Question: Count the number of objects in the diagram.
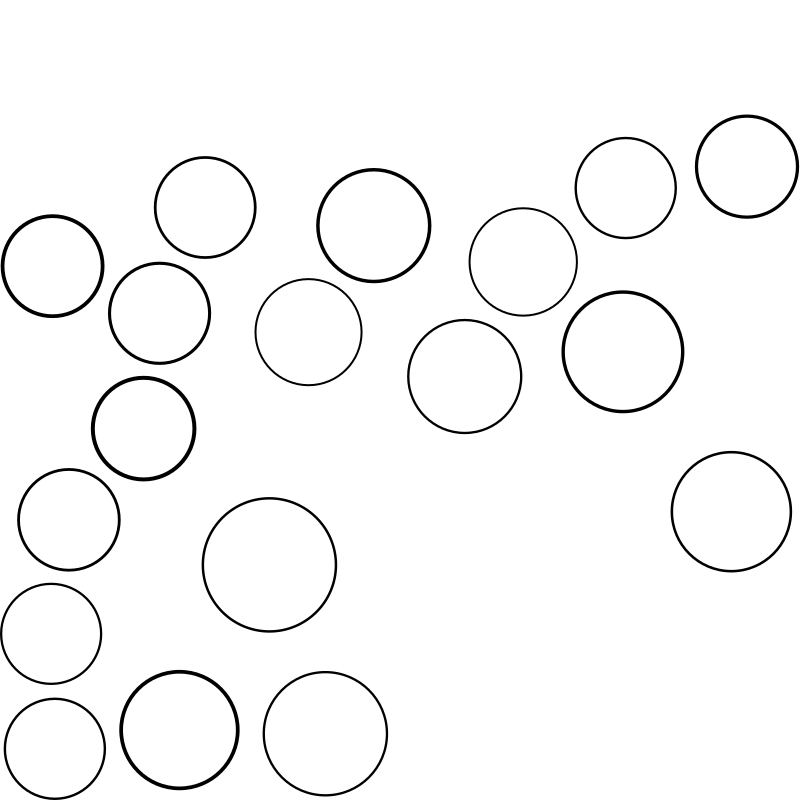
Answer: 18